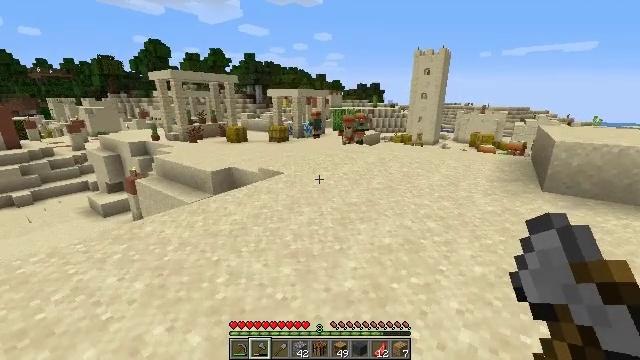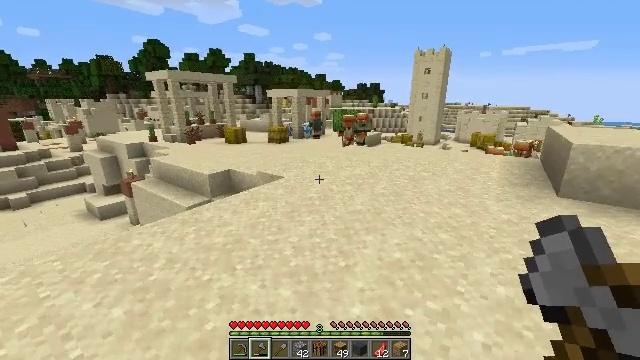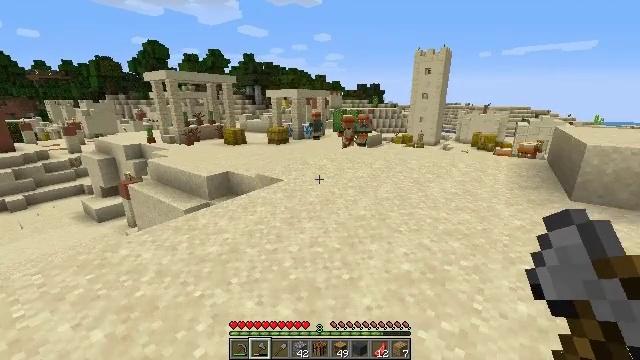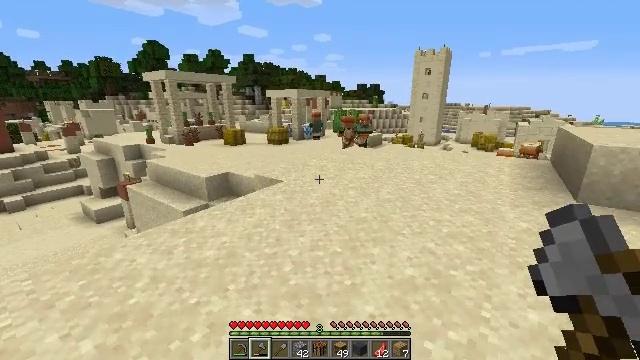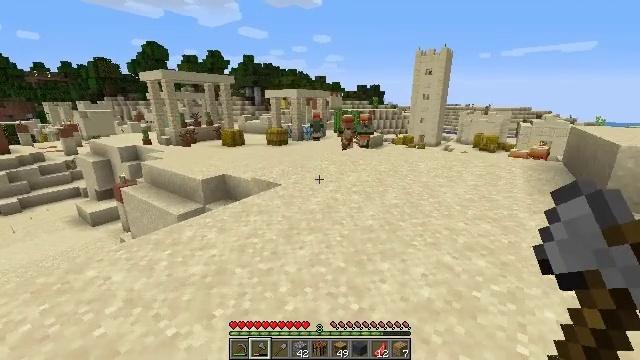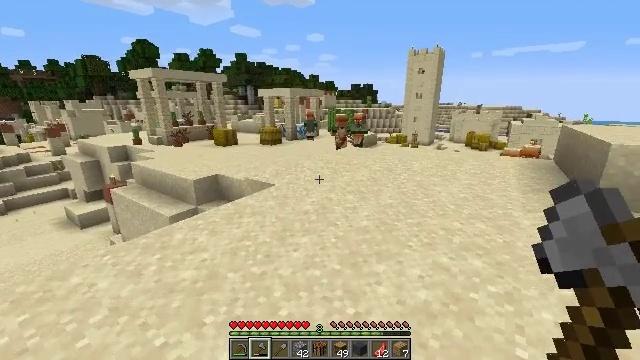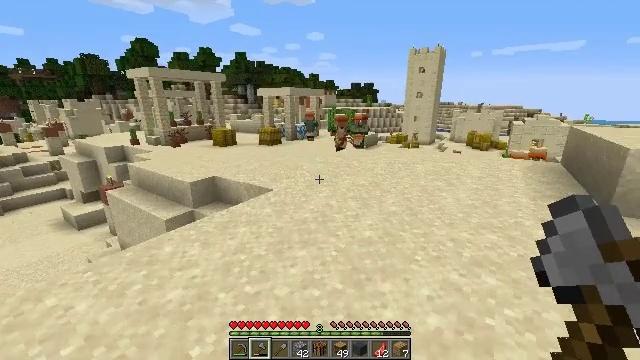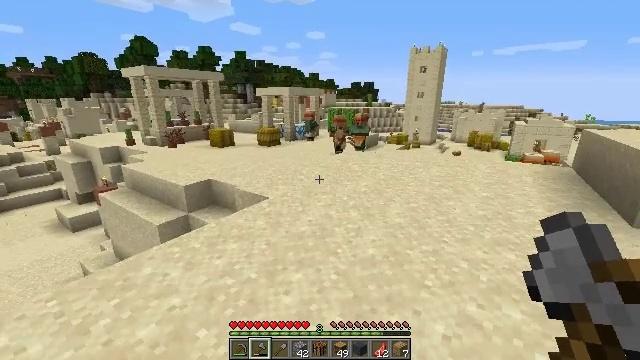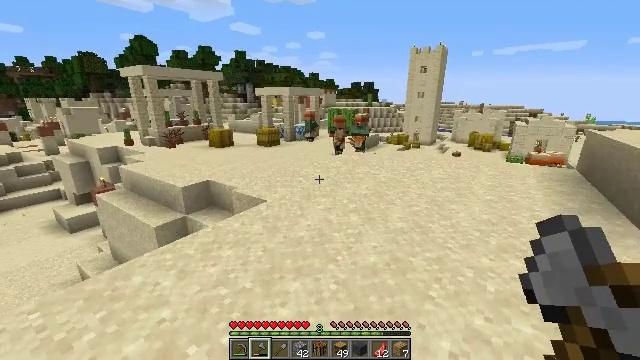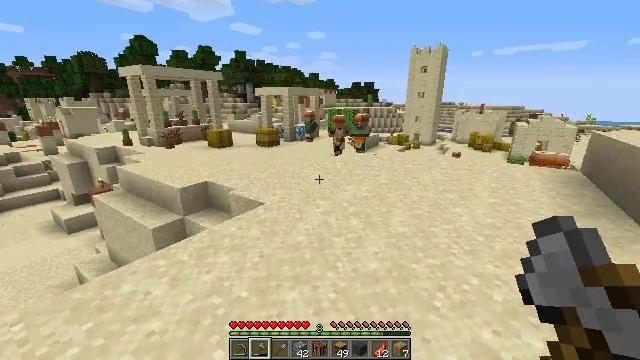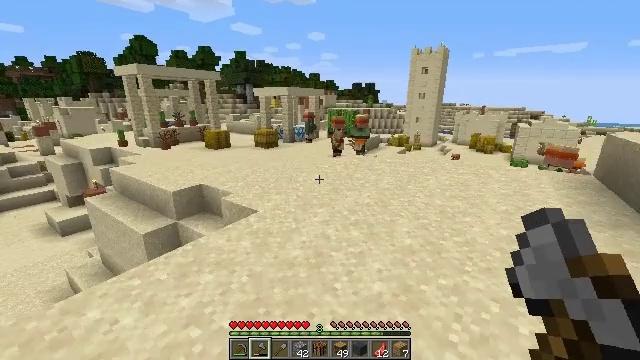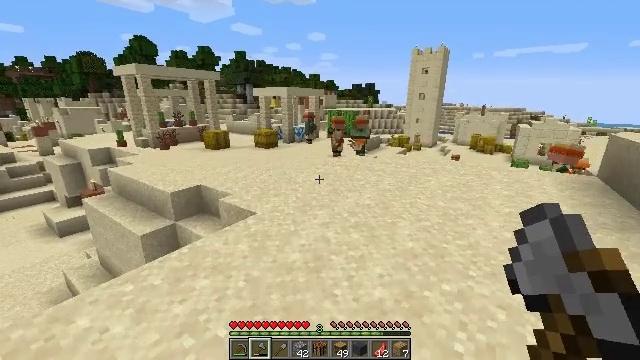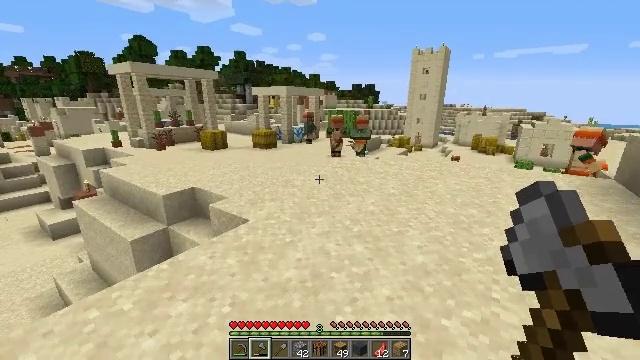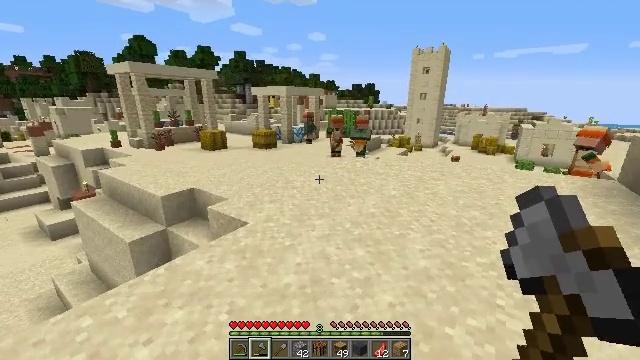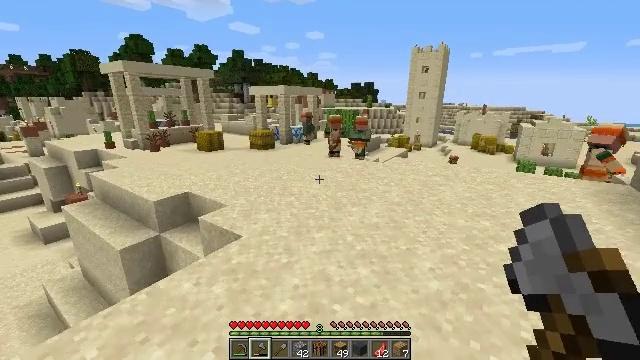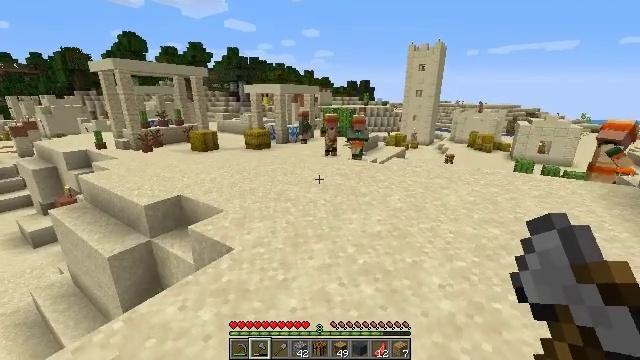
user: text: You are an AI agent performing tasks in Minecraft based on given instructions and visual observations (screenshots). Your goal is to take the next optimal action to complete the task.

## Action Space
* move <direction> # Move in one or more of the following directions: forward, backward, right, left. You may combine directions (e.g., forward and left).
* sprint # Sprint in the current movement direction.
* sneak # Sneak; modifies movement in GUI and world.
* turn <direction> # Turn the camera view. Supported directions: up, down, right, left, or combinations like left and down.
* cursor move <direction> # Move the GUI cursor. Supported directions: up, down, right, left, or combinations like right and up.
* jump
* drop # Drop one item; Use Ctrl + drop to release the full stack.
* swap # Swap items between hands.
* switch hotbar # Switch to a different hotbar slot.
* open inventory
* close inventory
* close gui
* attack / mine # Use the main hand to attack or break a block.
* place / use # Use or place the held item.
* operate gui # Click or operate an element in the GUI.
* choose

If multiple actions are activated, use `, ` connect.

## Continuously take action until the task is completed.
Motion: motion action
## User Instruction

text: Hunt a rabbit.
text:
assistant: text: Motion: move forward
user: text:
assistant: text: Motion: move forward
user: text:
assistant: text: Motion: move forward
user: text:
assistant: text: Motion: move forward
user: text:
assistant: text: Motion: move forward, turn right
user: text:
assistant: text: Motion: move forward
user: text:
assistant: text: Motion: move forward
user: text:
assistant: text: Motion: move forward
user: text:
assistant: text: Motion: move forward
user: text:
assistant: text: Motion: move forward
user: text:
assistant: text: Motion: move forward
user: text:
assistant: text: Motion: move forward
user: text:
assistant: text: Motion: move forward
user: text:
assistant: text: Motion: move forward
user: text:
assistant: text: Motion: move forward
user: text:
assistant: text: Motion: move forward
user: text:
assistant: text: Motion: move forward
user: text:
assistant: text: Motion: move forward
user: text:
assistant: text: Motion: move forward
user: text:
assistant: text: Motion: move forward, turn right
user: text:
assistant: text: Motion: move forward, turn right
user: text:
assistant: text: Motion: move forward, turn right and down
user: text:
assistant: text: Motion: move forward, turn right and down
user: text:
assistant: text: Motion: move forward, turn right
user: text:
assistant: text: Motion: move forward
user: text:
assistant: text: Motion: move forward
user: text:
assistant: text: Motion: move forward
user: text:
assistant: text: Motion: move forward
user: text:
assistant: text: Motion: move forward
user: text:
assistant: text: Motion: move forward